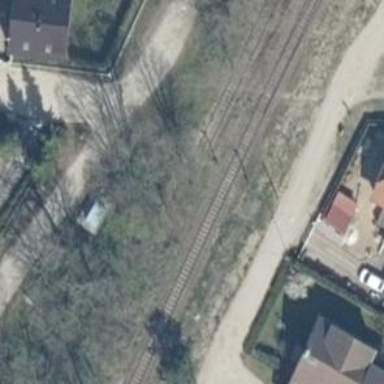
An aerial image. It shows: Railway signal.